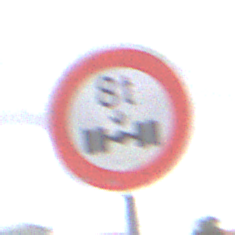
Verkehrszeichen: TatsaechlicheAchslast
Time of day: MorningAfternoon
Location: Outdoor (Suburban)
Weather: PartlyCloudy
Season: NotSpecified
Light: Natural